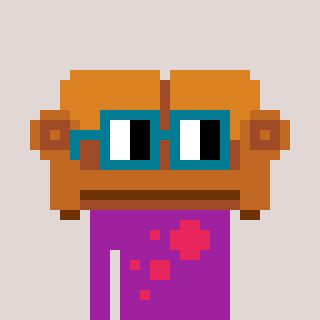
a pixel art character with square dark green glasses, a couch-shaped head and a magenta-colored body on a warm background